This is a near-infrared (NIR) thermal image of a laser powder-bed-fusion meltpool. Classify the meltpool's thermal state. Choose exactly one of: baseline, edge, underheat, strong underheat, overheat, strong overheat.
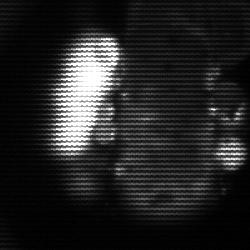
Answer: strong underheat